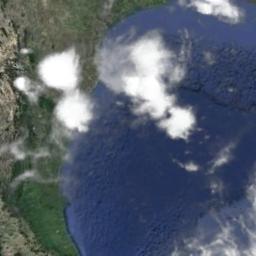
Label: cloud